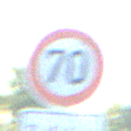
Verkehrszeichen: Geschwindigkeit70
Zusatzzeichen unten: HinweiseAufGefahrenDurchVerbaleAngabe11
Umgebung: Outdoor, RoadRail
Tageszeit: SunriseSunset
Wetter: Clear
Licht: Natural
Jahreszeit: NotSpecified
Kontrast: HighContrast